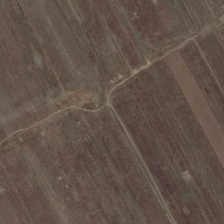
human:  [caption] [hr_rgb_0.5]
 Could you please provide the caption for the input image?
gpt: two small crossed wild roads are in a piece of farmland .

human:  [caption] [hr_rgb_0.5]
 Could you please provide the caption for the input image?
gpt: two small crossed wild roads are in a piece of farmland .

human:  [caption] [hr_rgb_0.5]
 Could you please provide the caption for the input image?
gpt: two small crossed wild roads are in a piece of farmland .

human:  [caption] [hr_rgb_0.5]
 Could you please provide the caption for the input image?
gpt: two small crossed wild roads are in a piece of farmland .

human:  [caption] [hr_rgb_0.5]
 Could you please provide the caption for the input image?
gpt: two small crossed wild roads are in a piece of farmland .